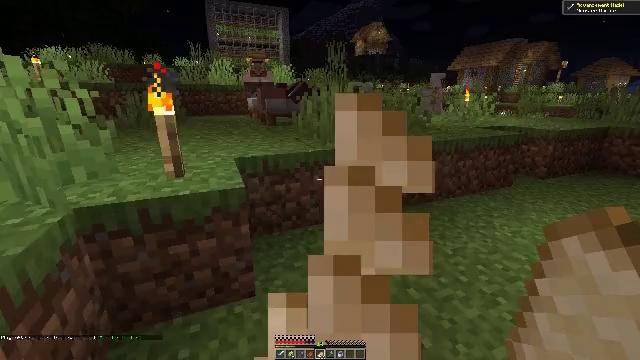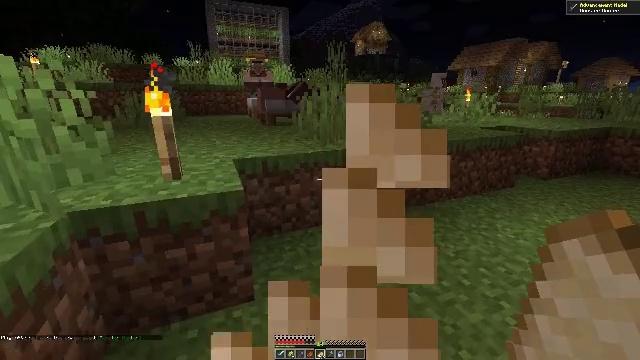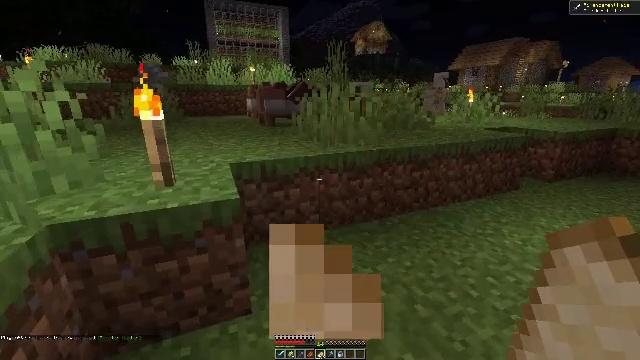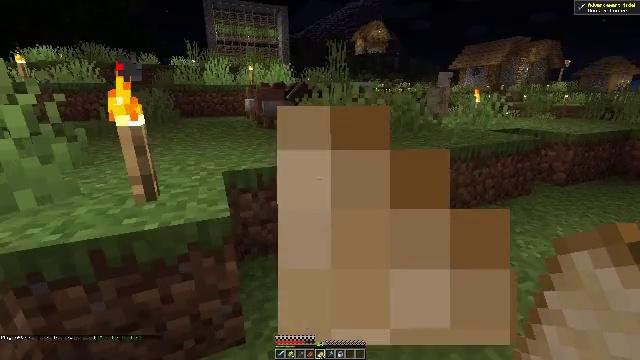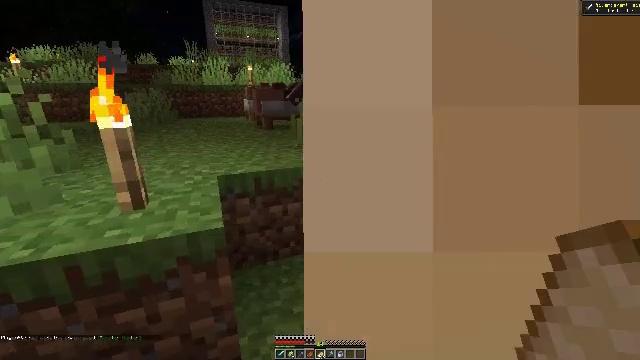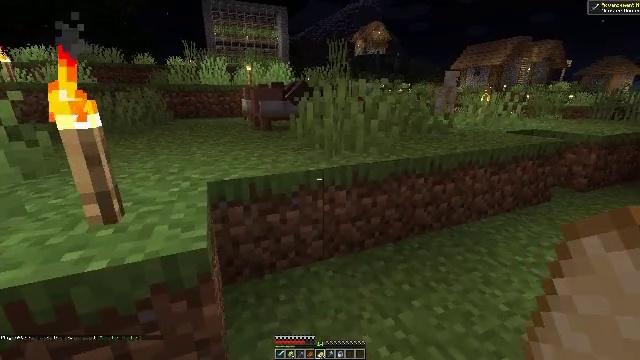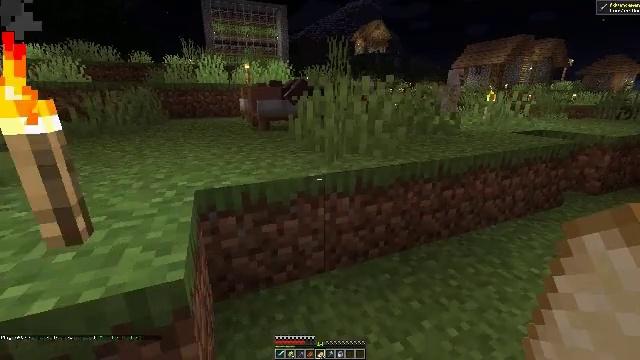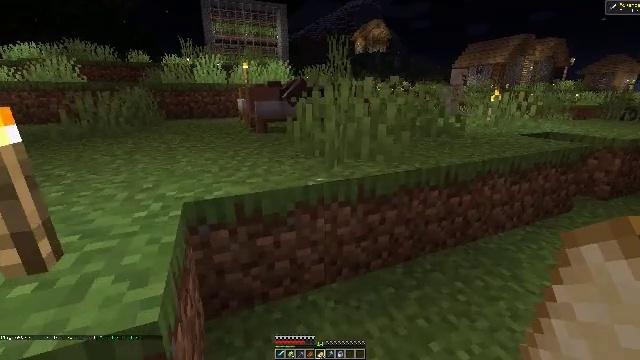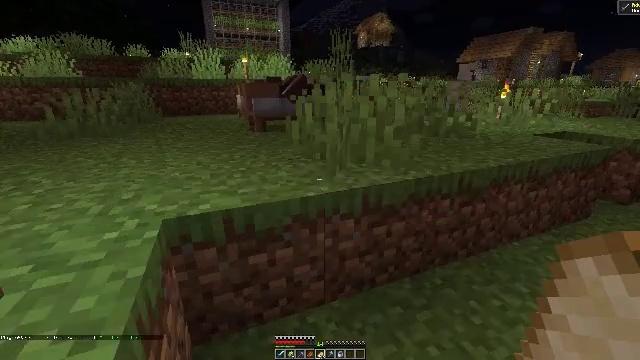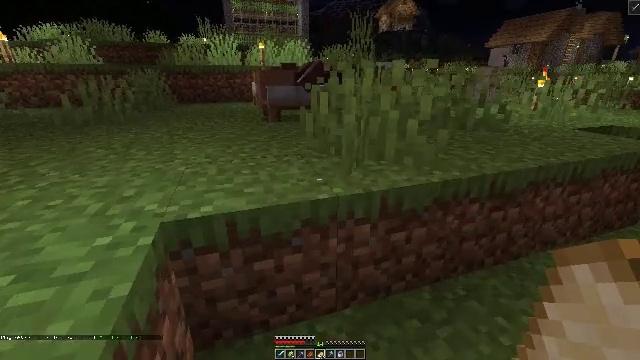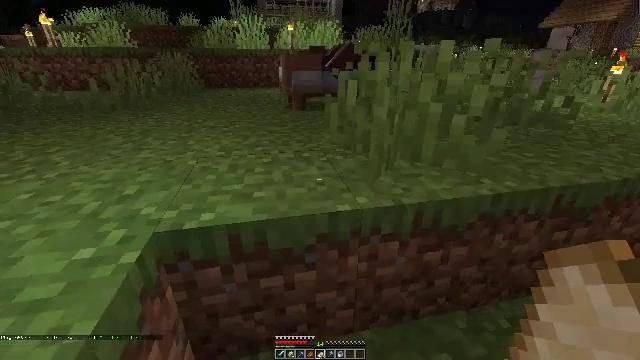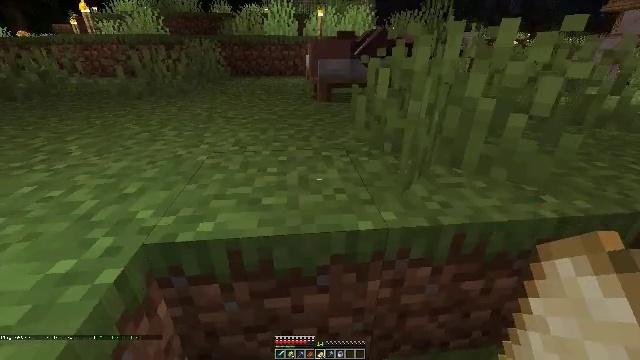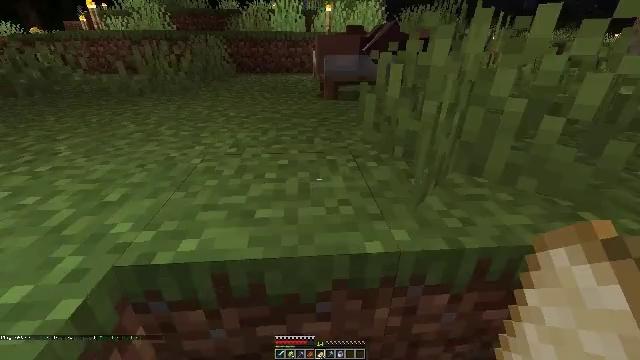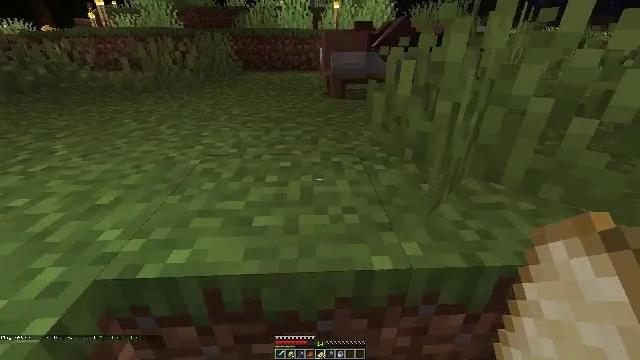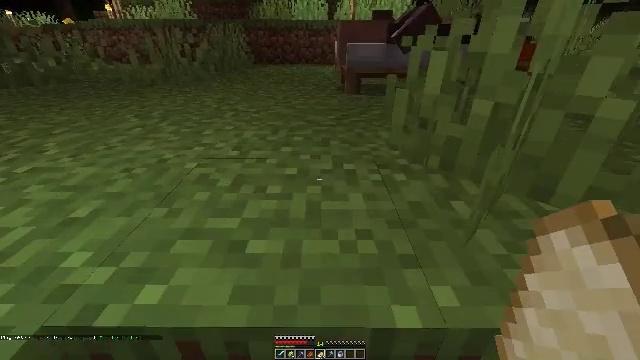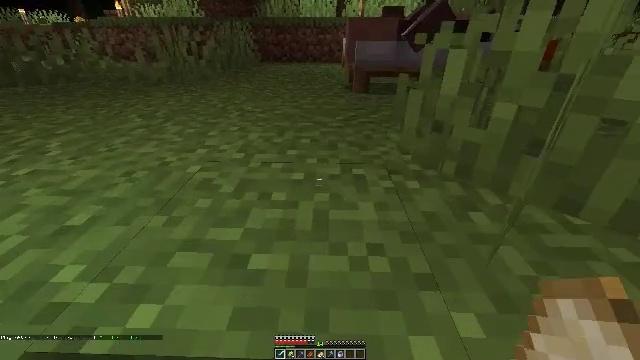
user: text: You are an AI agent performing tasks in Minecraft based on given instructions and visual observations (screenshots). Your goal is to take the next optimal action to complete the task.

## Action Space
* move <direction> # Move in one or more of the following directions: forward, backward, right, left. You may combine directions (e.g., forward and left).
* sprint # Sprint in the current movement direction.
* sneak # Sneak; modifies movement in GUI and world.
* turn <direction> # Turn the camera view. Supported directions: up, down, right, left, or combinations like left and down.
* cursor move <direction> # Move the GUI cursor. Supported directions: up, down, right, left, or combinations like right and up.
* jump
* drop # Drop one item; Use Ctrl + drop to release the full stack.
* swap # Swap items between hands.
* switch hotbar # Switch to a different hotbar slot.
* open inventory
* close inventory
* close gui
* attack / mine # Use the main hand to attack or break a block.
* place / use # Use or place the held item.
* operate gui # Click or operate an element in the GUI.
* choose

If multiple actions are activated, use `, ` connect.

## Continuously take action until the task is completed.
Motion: motion action
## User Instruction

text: Pick up the white bed by breaking it.
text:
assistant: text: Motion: move forward, use / place
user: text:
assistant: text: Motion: move forward, use / place
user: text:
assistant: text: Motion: move forward, use / place
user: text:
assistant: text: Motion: move forward, use / place
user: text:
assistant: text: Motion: move forward, use / place
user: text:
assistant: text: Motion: move forward, use / place
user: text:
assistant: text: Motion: move forward, use / place
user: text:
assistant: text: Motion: move forward, use / place
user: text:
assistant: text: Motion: move forward, turn left and down, use / place
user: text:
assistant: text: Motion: move forward, turn left and down, use / place
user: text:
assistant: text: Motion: move forward, turn left and down, use / place
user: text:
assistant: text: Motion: move forward, turn left
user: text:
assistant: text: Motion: move forward, turn left
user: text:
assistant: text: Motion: move forward, turn left and down
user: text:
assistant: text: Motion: move forward, turn left, switch to hotbar 1
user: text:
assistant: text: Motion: move forward, switch to hotbar 1
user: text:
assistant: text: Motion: move forward, jump, switch to hotbar 1
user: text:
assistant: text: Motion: move forward, jump, switch to hotbar 1
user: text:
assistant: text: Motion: move forward, jump
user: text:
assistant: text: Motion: move forward, turn right and down, jump
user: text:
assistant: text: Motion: move forward, turn right and down, jump
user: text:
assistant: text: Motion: move forward, turn right and down
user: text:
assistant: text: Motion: move forward
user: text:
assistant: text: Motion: move forward, turn right and down
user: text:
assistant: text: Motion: move forward, turn right and down
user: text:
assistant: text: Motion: move forward
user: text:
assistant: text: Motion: no_op
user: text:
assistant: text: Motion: no_op
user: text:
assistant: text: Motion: no_op
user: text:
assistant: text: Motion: no_op